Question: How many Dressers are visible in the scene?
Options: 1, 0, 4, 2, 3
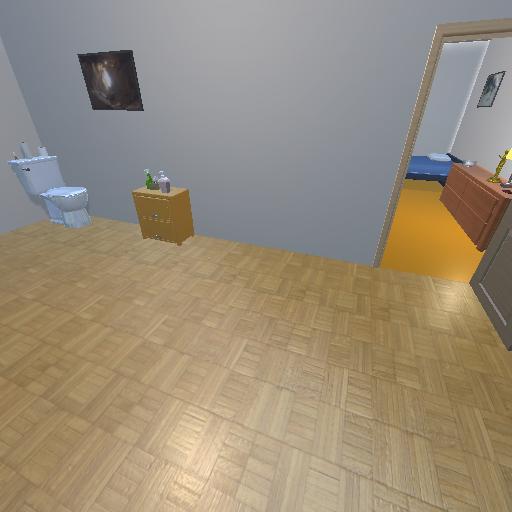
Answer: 1